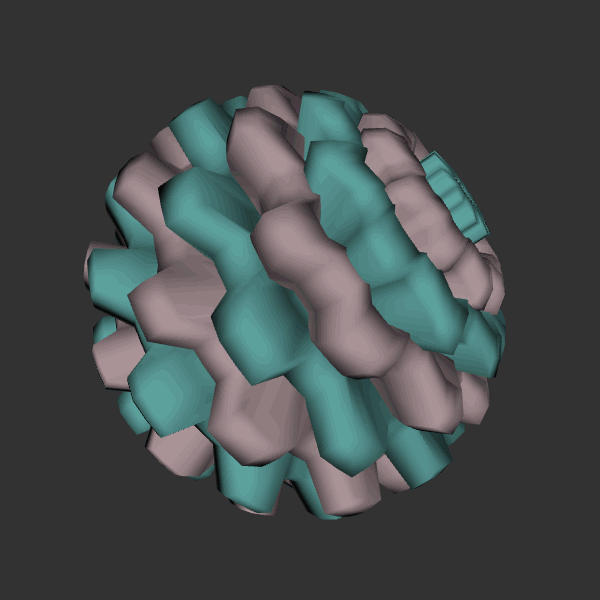
Background: dark